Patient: sex F, age 48
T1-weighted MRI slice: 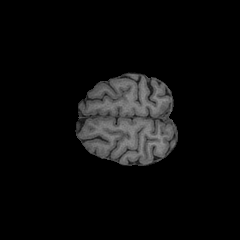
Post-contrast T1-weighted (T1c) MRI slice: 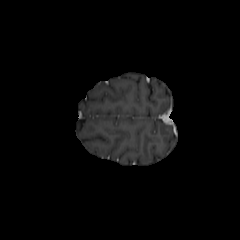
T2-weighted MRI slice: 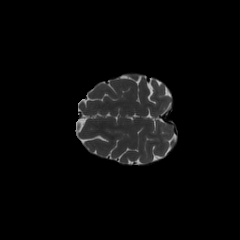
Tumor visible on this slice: no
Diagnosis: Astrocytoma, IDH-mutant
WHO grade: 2